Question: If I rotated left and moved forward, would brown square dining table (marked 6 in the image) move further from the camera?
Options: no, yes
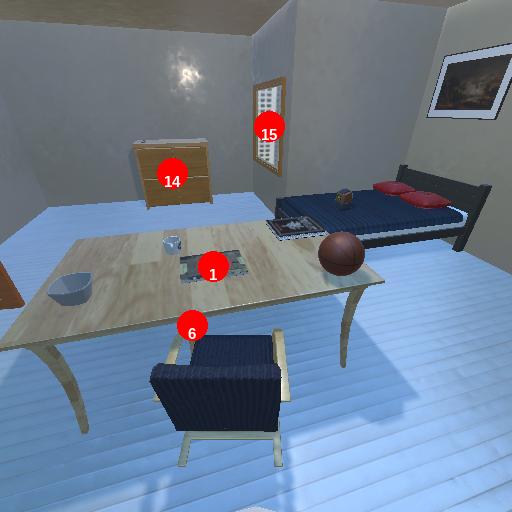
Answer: no